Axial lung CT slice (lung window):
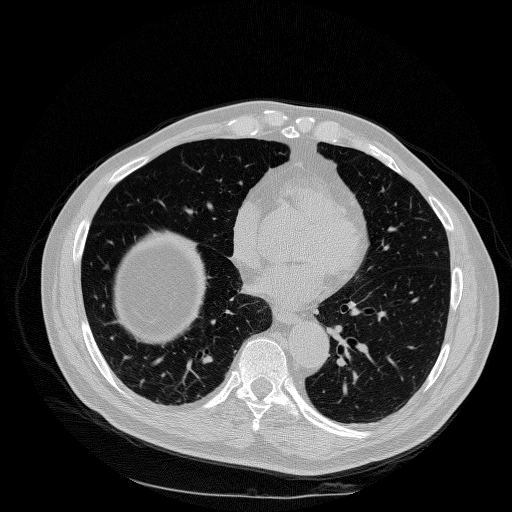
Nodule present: no